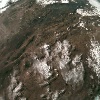
Label: land